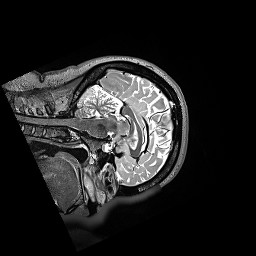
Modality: T2w
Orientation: sagittal
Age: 36
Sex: female